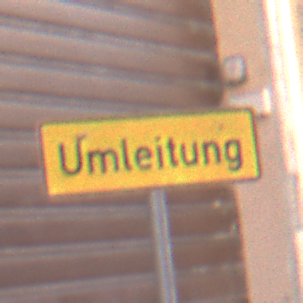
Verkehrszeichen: Umleitungsankuendigung
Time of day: MorningAfternoon
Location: Outdoor (Urban)
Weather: Clear
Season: NotSpecified
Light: Natural